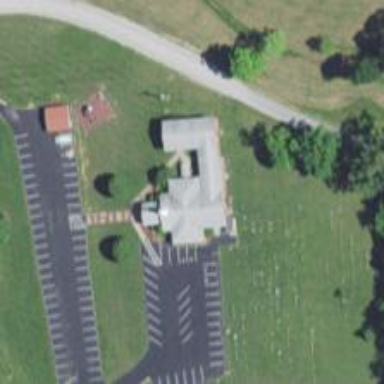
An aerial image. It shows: Place of worship.